Question: I'm using MuleStudio 3.5.0 and trying to create a flow which sends a message to an ActiveMQ queue. That queue is consumed by an old existing service (written in .Net) which I want to integrate in my workflow. That service expects that the message's 'Type' is set to "". How can I achieve this?
I tried the following flow. Note that for testing purposes I set the payload of the ActiveMQ message by hand via the 'DoStuff' class, the HTTP connector is just for triggering the workflow:
'''
<jms:activemq-connector name="Active_MQ" brokerURL="tcp://localhost:61616" validateConnections="true" doc:name="Active MQ"/>
<spring:beans>
<spring:bean id="DoStuffBean" name="DoStuffBean" class="foo.DoStuff"/>
</spring:beans>
<flow name="Flow1" doc:name="Flow1">
<http:inbound-endpoint exchange-pattern="request-response" host="localhost" port="8199" path="activemq" doc:name="HTTP"/>
<component doc:name="Java" class="com.kws.mule.DoStuff"/>
<json:object-to-json-transformer doc:name="Object to JSON"/>
<jms:outbound-endpoint queue="MyServiceQueue" connector-ref="Active_MQ" doc:name="JMS">
<jms:object-to-jmsmessage-transformer name="ObjectToJmsMessage" />
<message-properties-transformer>
<add-message-property key="Type" value="DoStuff" />
</message-properties-transformer>
</jms:outbound-endpoint>
</flow>
'''
But this does not work, because not the 'Type' is set, but a property. This is shown in the image from the :

For reference here is the 'DoStuff' class:
'''
public class DoStuff implements Callable {
private String jobId;
private String createdTime;
public String getJobId()
{
return this.jobId;
}
public String getResult()
{
return this.createdTime;
}
@Override
public Object onCall(MuleEventContext eventContext) throws Exception {
DoStuff result = new DoStuff();
result.jobId = "abd4df7b-0f31-41b4-826a-3dbbe77df7eb";
result.createdTime = "0001-01-01T00:00:00";
eventContext.getMessage().setPayload(result);
return eventContext.getMessage();
}
}
'''
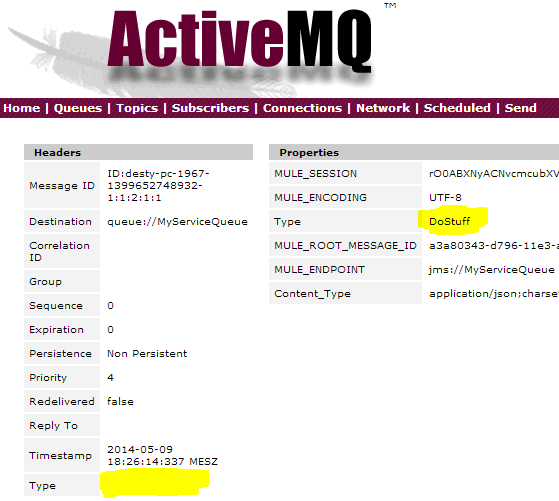
Answer: This flow should work:
'''
<flow name="Flow1" doc:name="Flow1">
<http:inbound-endpoint exchange-pattern="request-response" host="localhost" port="8199" path="activemq" doc:name="HTTP"/>
<component doc:name="Java" class="com.kws.mule.DoStuff"/>
<json:object-to-json-transformer doc:name="Object to JSON"/>
<jms:outbound-endpoint queue="MyServiceQueue" connector-ref="Active_MQ" doc:name="JMS">
<jms:object-to-jmsmessage-transformer name="ObjectToJmsMessage" />
<expression-transformer returnSourceIfNull="true"
doc:name="Expression"
expression="#[payload.setJMSType(&quot;DoStuff&quot;); return payload]" />
</jms:outbound-endpoint>
</flow>
'''